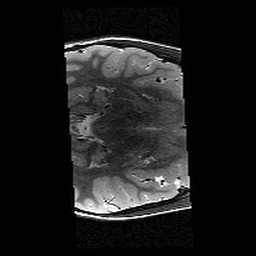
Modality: T2w
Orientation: axial
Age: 12
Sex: female
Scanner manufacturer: siemens
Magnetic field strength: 3 T
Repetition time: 9.23 s
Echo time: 0.067 s